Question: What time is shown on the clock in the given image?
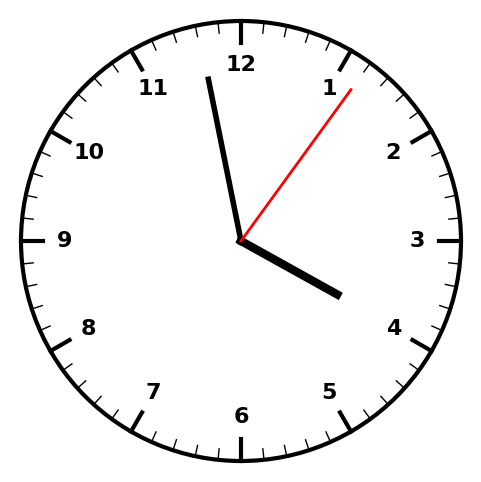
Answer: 03:58:06